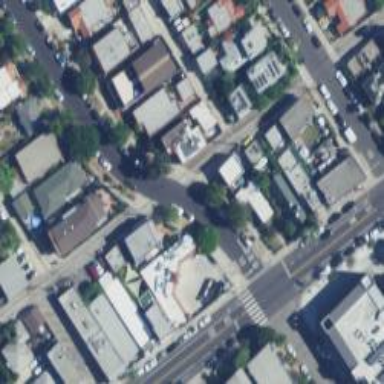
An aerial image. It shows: Residential alley used as service road.